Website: bh-photo
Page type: address-validator
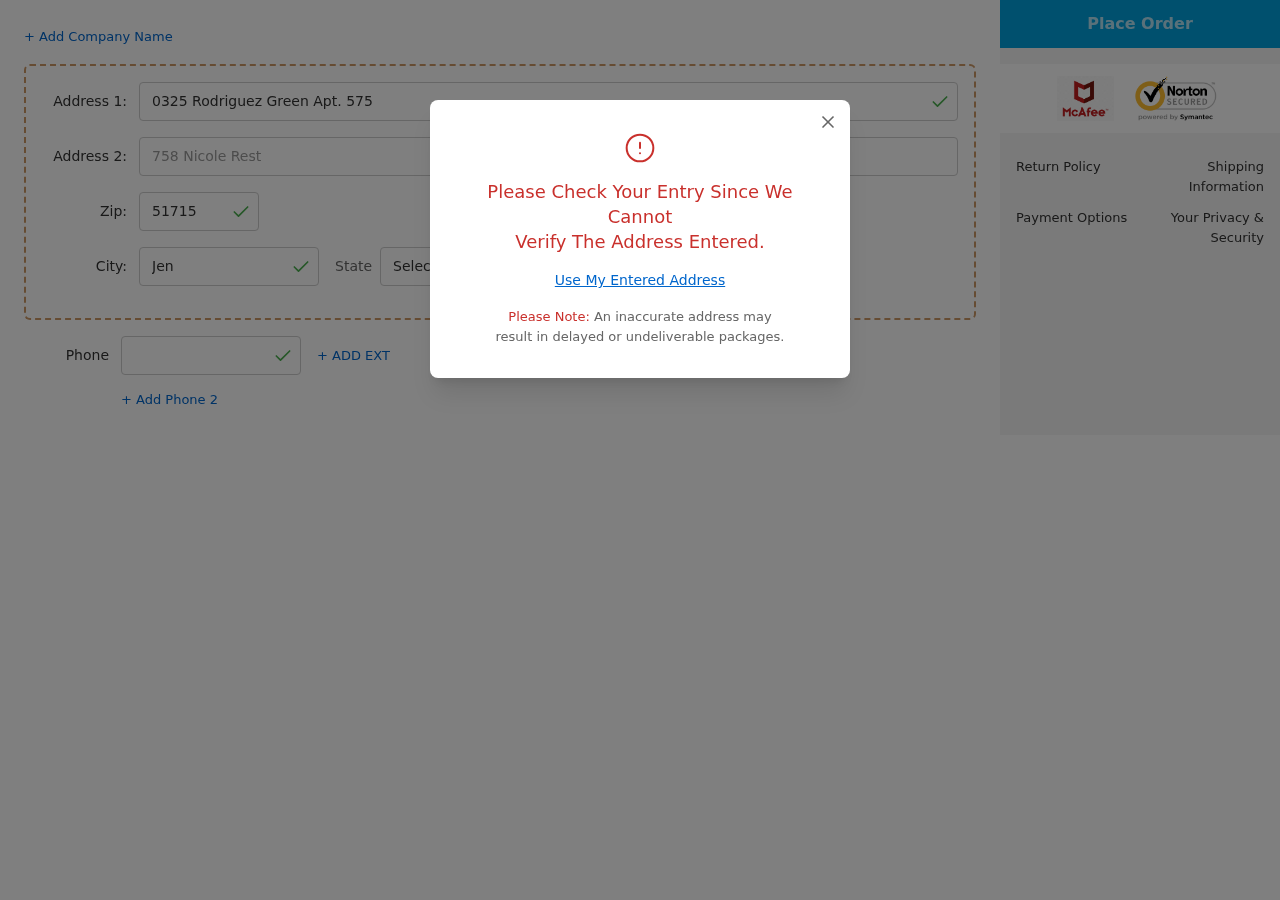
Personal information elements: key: PII_CITY
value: Jennamouth
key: PII_PHONE
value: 9155485003
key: PII_POSTCODE
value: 51715
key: PII_STATE_ABBR
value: PA
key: PII_STREET
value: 0325 Rodriguez Green Apt. 575
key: PII_STREET2
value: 758 Nicole Rest